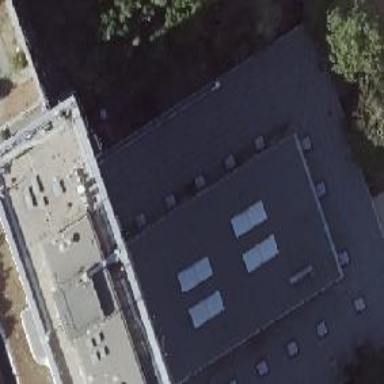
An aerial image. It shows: Building with flat grass-covered roof.